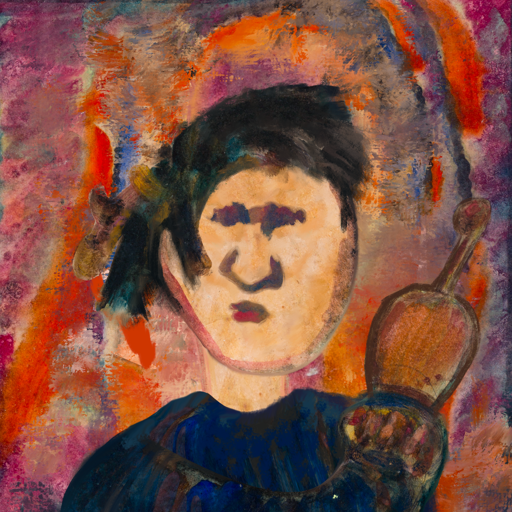
Background: Experience, Head And Neck Front: Childish, Face Front: In_The_Sun, Bust: Pipe, Hair Front: Pipe, Head Accessory: Blank, Second Necklace: Blank, Necklace: Blank, Baby: Blank